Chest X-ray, AP view. Patient: 65 years old, sex M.
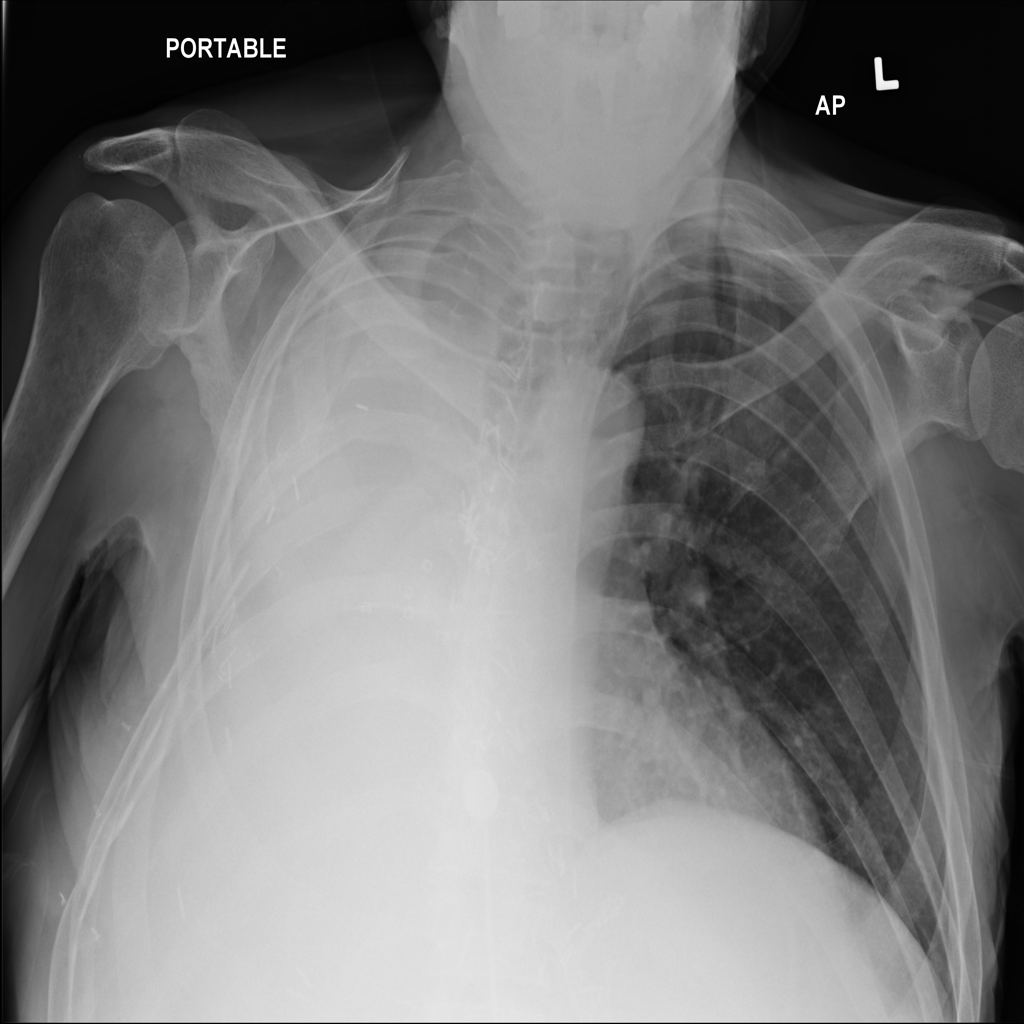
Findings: No Finding